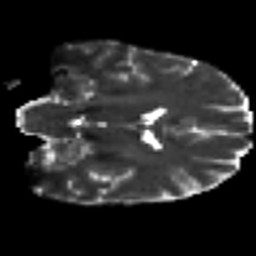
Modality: T2w
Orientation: coronal
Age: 38
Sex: male
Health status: healthy
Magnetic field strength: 3 T
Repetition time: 8.4 s
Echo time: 0.0926 s